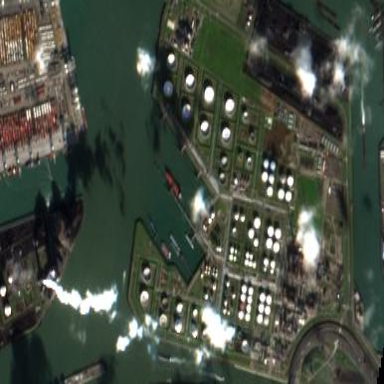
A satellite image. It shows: Industrial area with refinery. The refinery handles liquid bulk cargo.